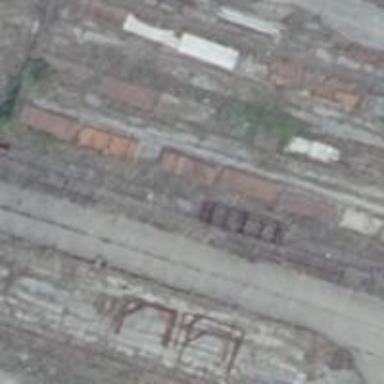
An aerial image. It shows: Disused railway yard.